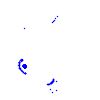
Particle: electron